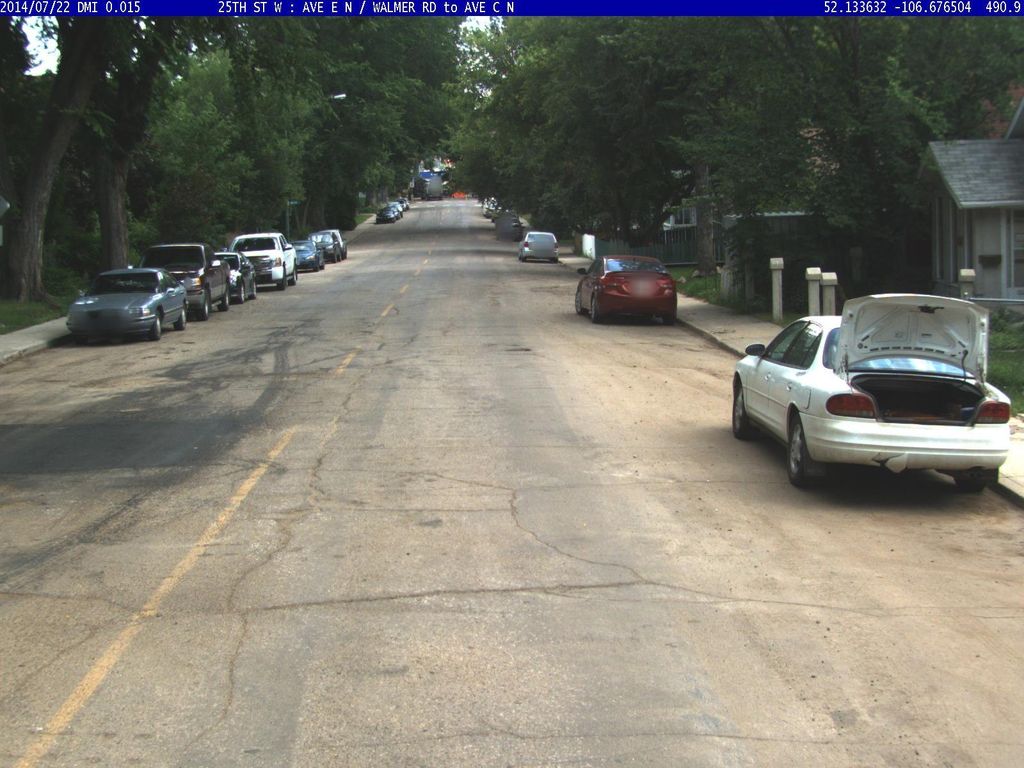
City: saskatoon